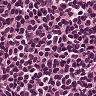
Metastatic tissue present: no